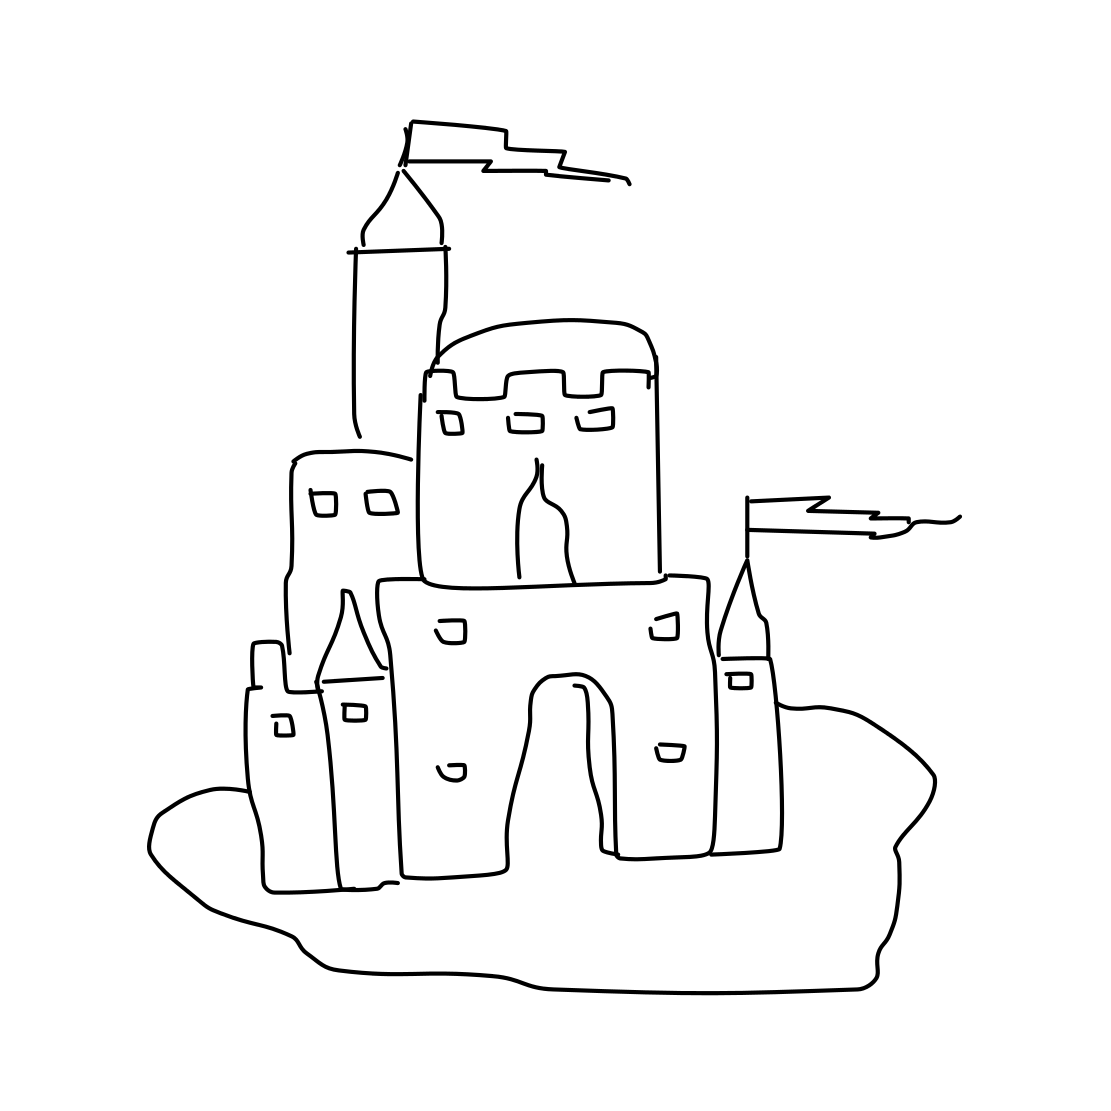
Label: castle